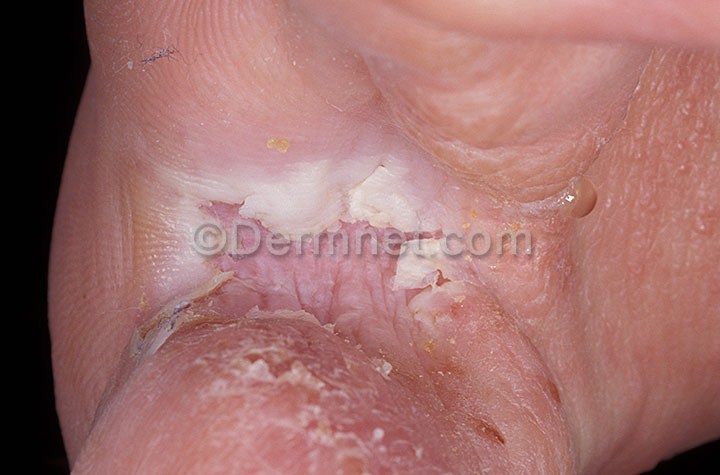
Disease: Tinea Ringworm Candidiasis and other Fungal Infections